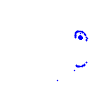
Particle: pion